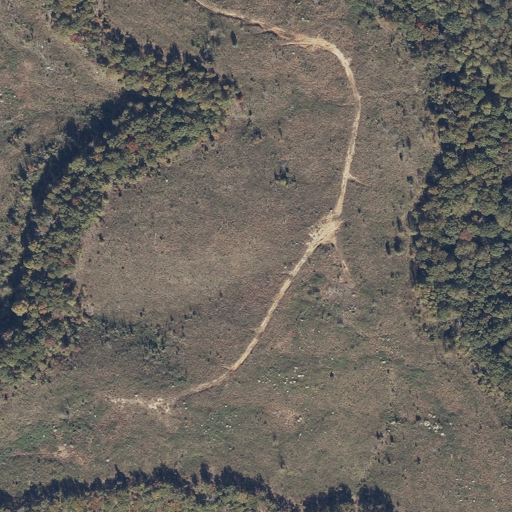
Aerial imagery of ridge(s) in Alabama named Mountain Mills Ridge containing shrub, deciduous forest, and grassland